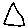
Label: triangle